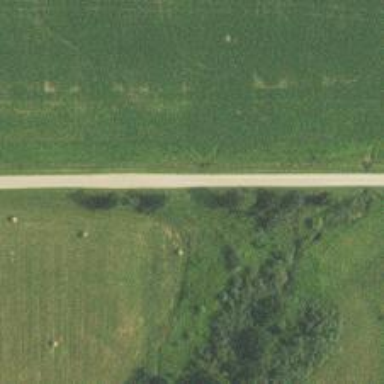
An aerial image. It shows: Culvert tunnel.